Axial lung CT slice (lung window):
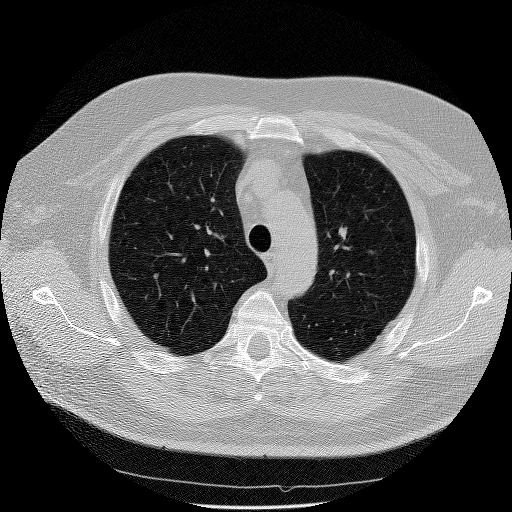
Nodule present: no